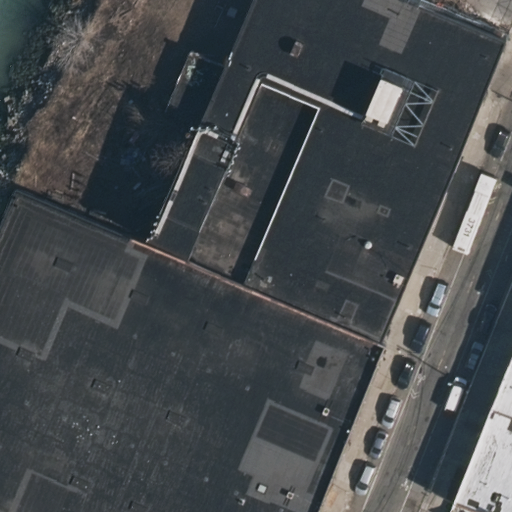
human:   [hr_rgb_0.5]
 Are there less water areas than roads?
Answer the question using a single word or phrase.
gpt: yes

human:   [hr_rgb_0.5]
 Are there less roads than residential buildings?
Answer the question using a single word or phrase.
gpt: yes

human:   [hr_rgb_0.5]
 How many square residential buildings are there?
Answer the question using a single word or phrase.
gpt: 0

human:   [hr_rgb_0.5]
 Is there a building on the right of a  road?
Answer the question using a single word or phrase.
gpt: yes

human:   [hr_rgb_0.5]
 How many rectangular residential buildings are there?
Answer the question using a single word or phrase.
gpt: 3

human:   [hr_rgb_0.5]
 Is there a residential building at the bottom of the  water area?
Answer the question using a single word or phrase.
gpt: yes

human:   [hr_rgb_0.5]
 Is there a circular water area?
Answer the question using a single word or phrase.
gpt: no

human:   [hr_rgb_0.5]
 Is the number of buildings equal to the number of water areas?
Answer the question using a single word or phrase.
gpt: no

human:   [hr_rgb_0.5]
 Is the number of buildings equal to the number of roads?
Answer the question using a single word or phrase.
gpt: no

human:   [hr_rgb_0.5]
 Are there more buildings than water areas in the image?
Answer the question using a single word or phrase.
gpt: yes

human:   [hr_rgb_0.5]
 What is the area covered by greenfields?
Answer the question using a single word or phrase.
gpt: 0m2

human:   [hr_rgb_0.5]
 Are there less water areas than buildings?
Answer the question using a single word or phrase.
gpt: yes

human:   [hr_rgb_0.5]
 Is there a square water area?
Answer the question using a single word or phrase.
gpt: no

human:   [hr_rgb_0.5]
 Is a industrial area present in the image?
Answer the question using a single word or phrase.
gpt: no

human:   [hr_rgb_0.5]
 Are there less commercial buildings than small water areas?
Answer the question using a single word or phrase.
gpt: yes

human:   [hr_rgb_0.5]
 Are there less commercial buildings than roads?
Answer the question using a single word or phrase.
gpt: yes

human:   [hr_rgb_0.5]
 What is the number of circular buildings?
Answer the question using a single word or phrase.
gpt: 0

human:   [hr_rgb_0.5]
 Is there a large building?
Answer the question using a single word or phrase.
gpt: yes

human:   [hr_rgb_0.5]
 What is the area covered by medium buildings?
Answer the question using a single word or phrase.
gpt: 398m2

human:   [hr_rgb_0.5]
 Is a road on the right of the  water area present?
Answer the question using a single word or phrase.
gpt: yes

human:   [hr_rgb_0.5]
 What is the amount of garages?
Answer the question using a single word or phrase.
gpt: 0

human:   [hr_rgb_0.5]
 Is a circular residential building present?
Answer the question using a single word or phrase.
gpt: no

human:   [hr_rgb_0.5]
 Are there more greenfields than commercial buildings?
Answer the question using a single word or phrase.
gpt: no

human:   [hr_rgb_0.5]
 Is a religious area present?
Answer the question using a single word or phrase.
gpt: no

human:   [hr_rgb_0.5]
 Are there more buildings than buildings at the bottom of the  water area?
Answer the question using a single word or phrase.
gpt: yes

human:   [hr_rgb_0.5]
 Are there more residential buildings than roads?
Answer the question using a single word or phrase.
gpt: yes

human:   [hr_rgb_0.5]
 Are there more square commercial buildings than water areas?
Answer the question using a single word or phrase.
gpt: no

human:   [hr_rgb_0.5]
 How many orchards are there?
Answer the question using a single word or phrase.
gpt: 0

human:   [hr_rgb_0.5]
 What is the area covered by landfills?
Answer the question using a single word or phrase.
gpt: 0m2

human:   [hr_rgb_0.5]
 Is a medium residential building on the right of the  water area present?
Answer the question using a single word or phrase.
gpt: yes

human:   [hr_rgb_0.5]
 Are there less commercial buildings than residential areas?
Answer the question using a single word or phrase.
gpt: no

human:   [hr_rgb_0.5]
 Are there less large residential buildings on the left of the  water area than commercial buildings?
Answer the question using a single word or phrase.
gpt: no

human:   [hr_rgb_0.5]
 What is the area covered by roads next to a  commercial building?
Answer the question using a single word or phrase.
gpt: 0m2

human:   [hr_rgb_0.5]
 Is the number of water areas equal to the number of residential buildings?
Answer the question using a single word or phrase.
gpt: no

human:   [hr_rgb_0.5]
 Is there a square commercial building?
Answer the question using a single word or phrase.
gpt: no

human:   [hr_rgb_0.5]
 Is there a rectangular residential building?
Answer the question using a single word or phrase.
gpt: yes